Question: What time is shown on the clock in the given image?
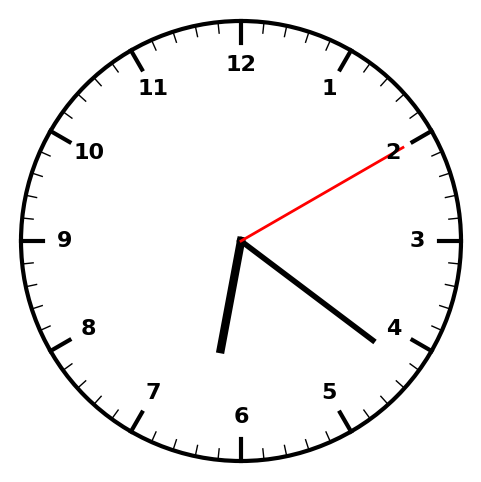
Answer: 06:21:10